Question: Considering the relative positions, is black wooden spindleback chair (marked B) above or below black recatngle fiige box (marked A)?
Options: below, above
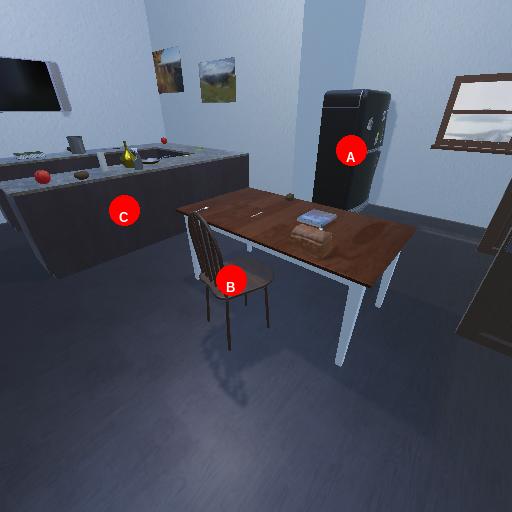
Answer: below